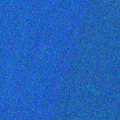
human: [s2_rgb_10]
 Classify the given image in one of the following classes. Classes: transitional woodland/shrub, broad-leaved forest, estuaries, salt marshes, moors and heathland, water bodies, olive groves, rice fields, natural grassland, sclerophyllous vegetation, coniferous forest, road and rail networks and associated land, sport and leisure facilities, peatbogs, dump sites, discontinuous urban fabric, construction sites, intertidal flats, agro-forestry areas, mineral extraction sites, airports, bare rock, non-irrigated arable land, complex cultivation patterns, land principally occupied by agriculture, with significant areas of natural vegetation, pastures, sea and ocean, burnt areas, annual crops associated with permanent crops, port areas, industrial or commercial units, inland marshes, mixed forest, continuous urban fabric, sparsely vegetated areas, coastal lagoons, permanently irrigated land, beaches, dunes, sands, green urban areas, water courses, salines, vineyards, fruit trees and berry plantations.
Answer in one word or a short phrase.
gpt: sea and ocean